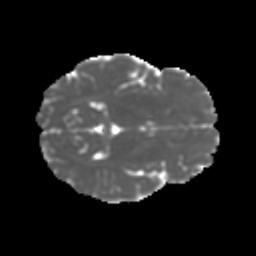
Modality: MD
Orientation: axial
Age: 15
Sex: female
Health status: ill
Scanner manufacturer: ge
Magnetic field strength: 3 T
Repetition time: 6.752 s
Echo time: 0.079 s